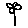
Label: flower